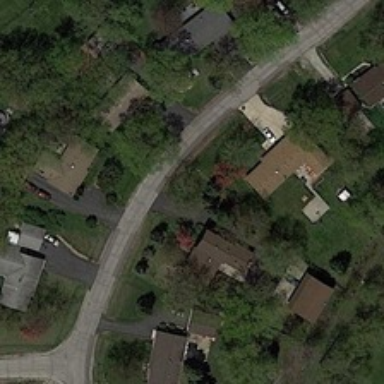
Many residential houses are on the lawn, like straight line,like ring .